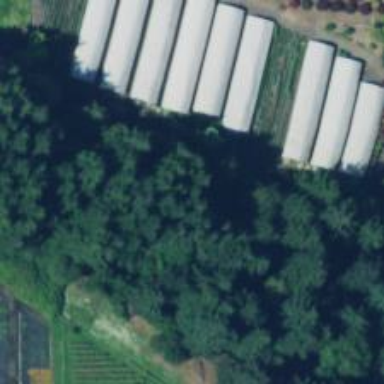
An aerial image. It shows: Greenhouse used for horticulture.